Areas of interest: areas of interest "Bank"
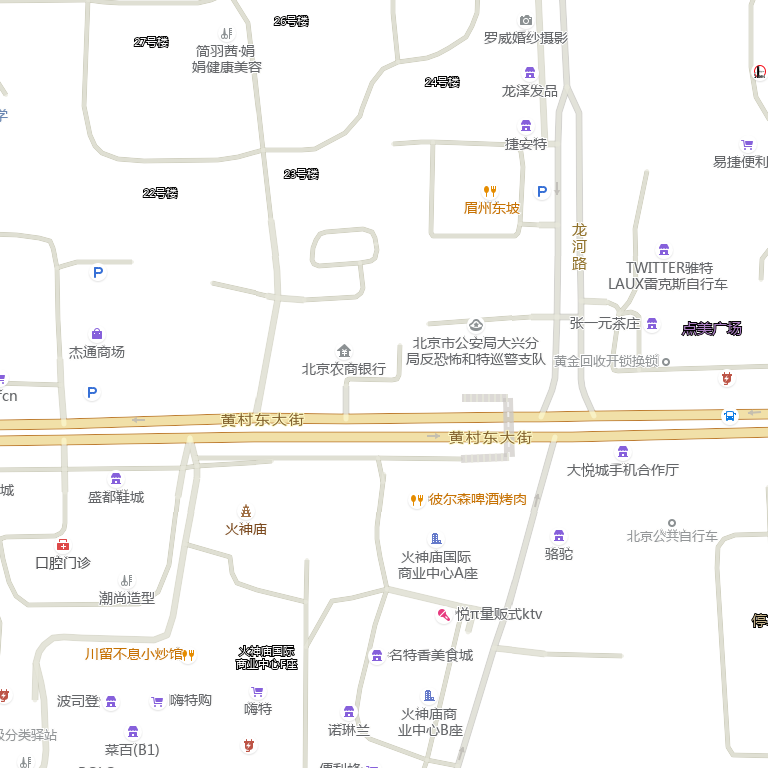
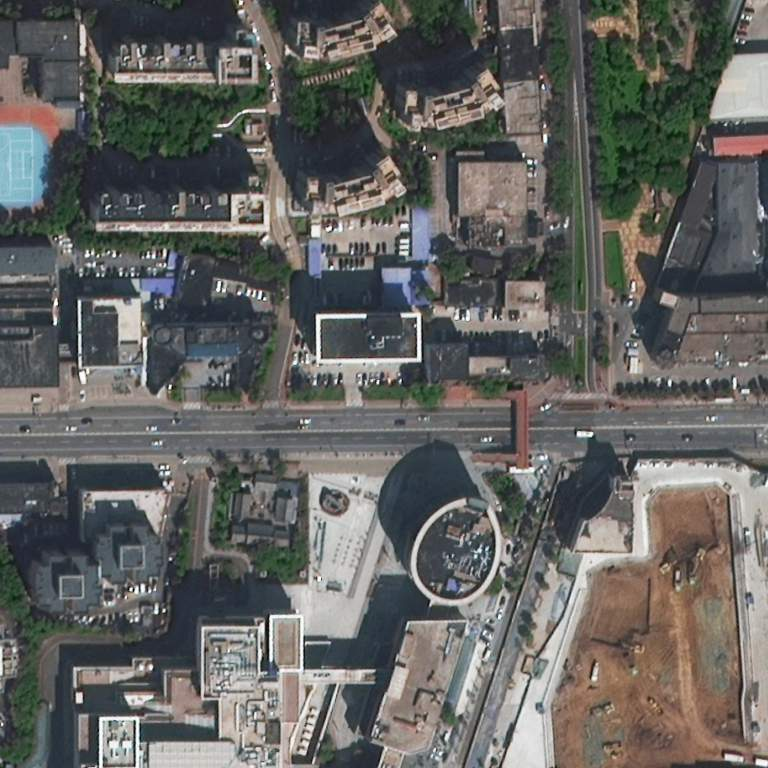